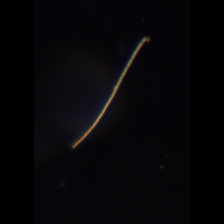
Taxon: Chaetoceros
Group: Diatoms